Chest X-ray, PA view. Patient: 62 years old, sex M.
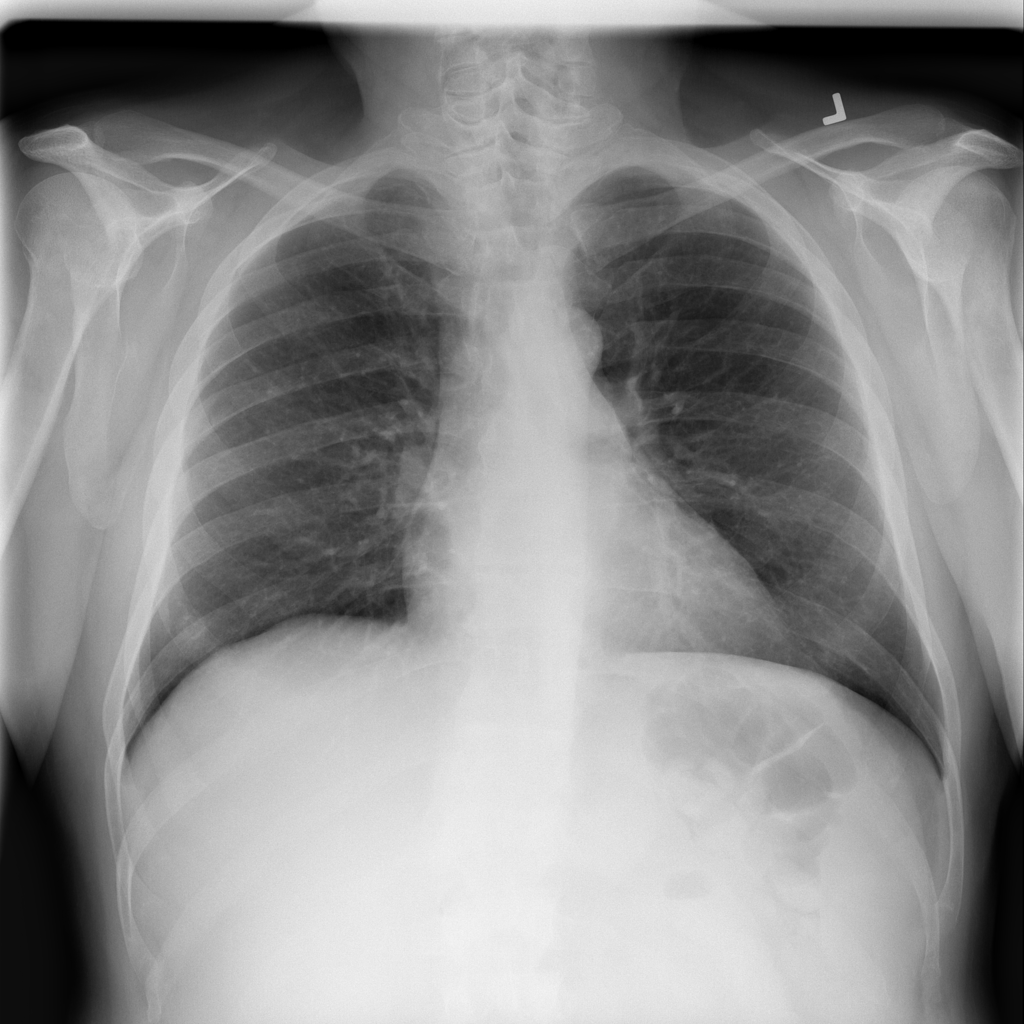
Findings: No Finding